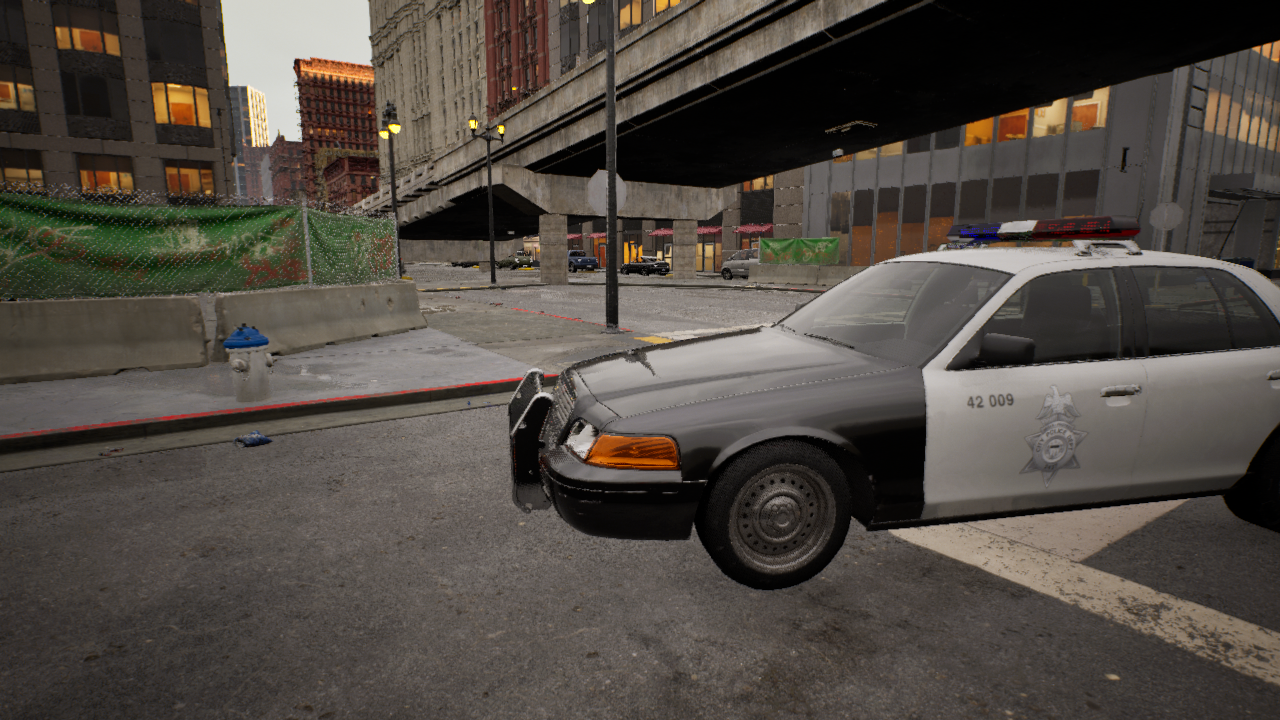
Venue: intersection
Lighting: golden hour
Vehicle rig: sedan